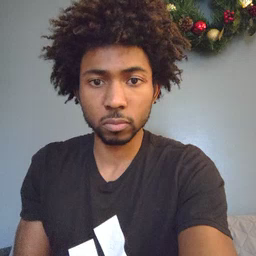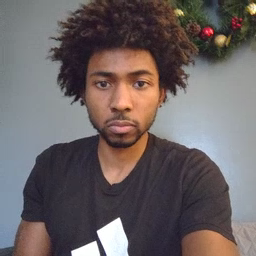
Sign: moon